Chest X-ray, PA view. Patient: 48 years old, sex F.
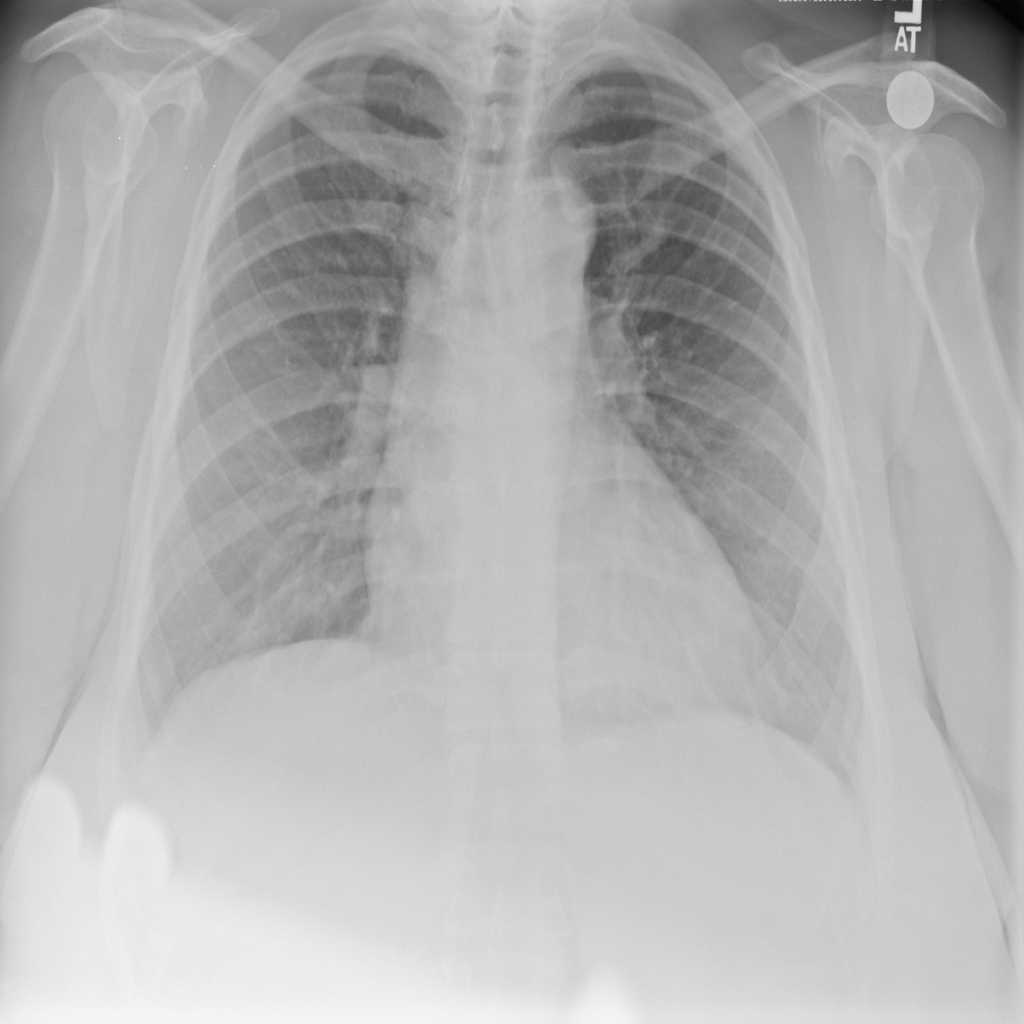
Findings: No Finding